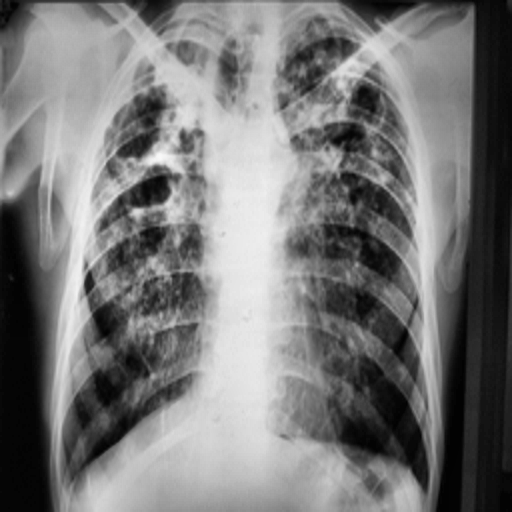
Finding: TUBERCULOSIS